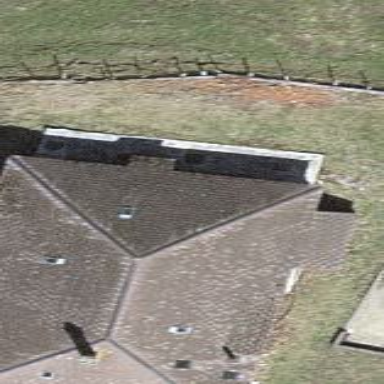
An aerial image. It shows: Building with hipped roof shape.